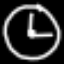
Label: clock